Field crop: tomato
Growth stage: 1
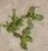
Species: portulaca